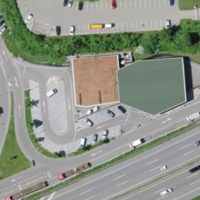
EUNIS habitat code: 57
Species observed at this site:
Coccinella septempunctata
Sorbus aucuparia